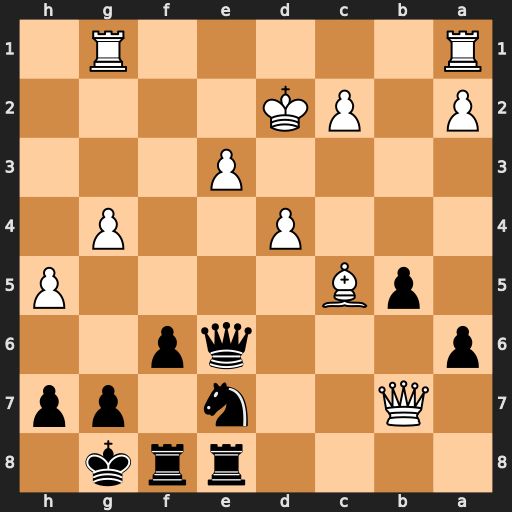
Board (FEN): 4rrk1/1Q2n1pp/p3qp2/1pB4P/3P2P1/4P3/P1PK4/R5R1
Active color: b
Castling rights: -
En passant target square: -
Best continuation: Nd5 Qxd5 Qxd5